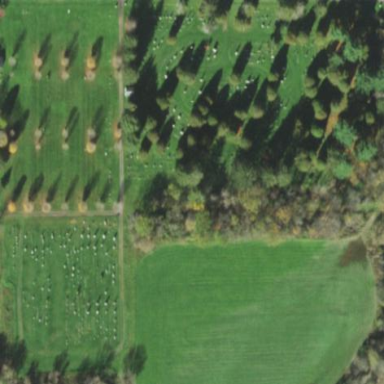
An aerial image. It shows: Cemetery.